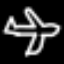
Label: airplane